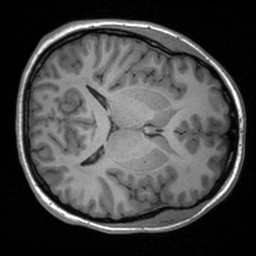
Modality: T1w
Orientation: axial
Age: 22
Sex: female
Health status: healthy
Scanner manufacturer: siemens
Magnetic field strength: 3 T
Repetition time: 1.9 s
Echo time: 0.00226 s